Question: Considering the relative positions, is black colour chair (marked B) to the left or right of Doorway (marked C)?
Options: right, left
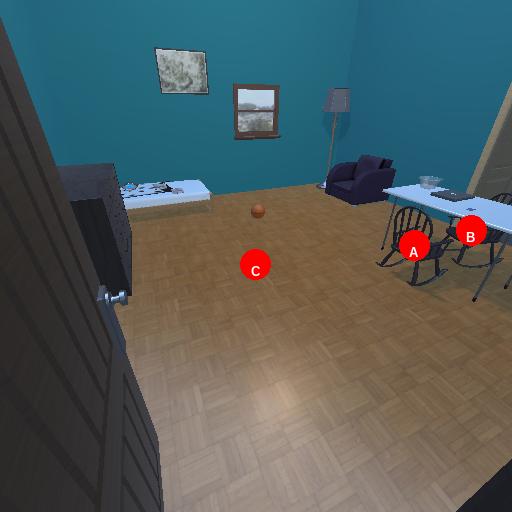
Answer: right